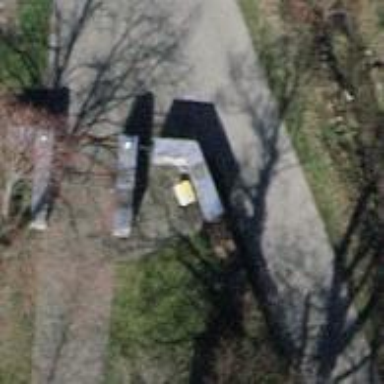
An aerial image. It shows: Gate.